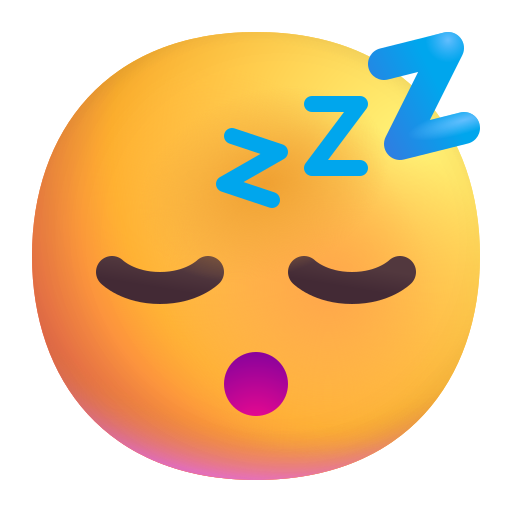
sleeping face color